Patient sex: F
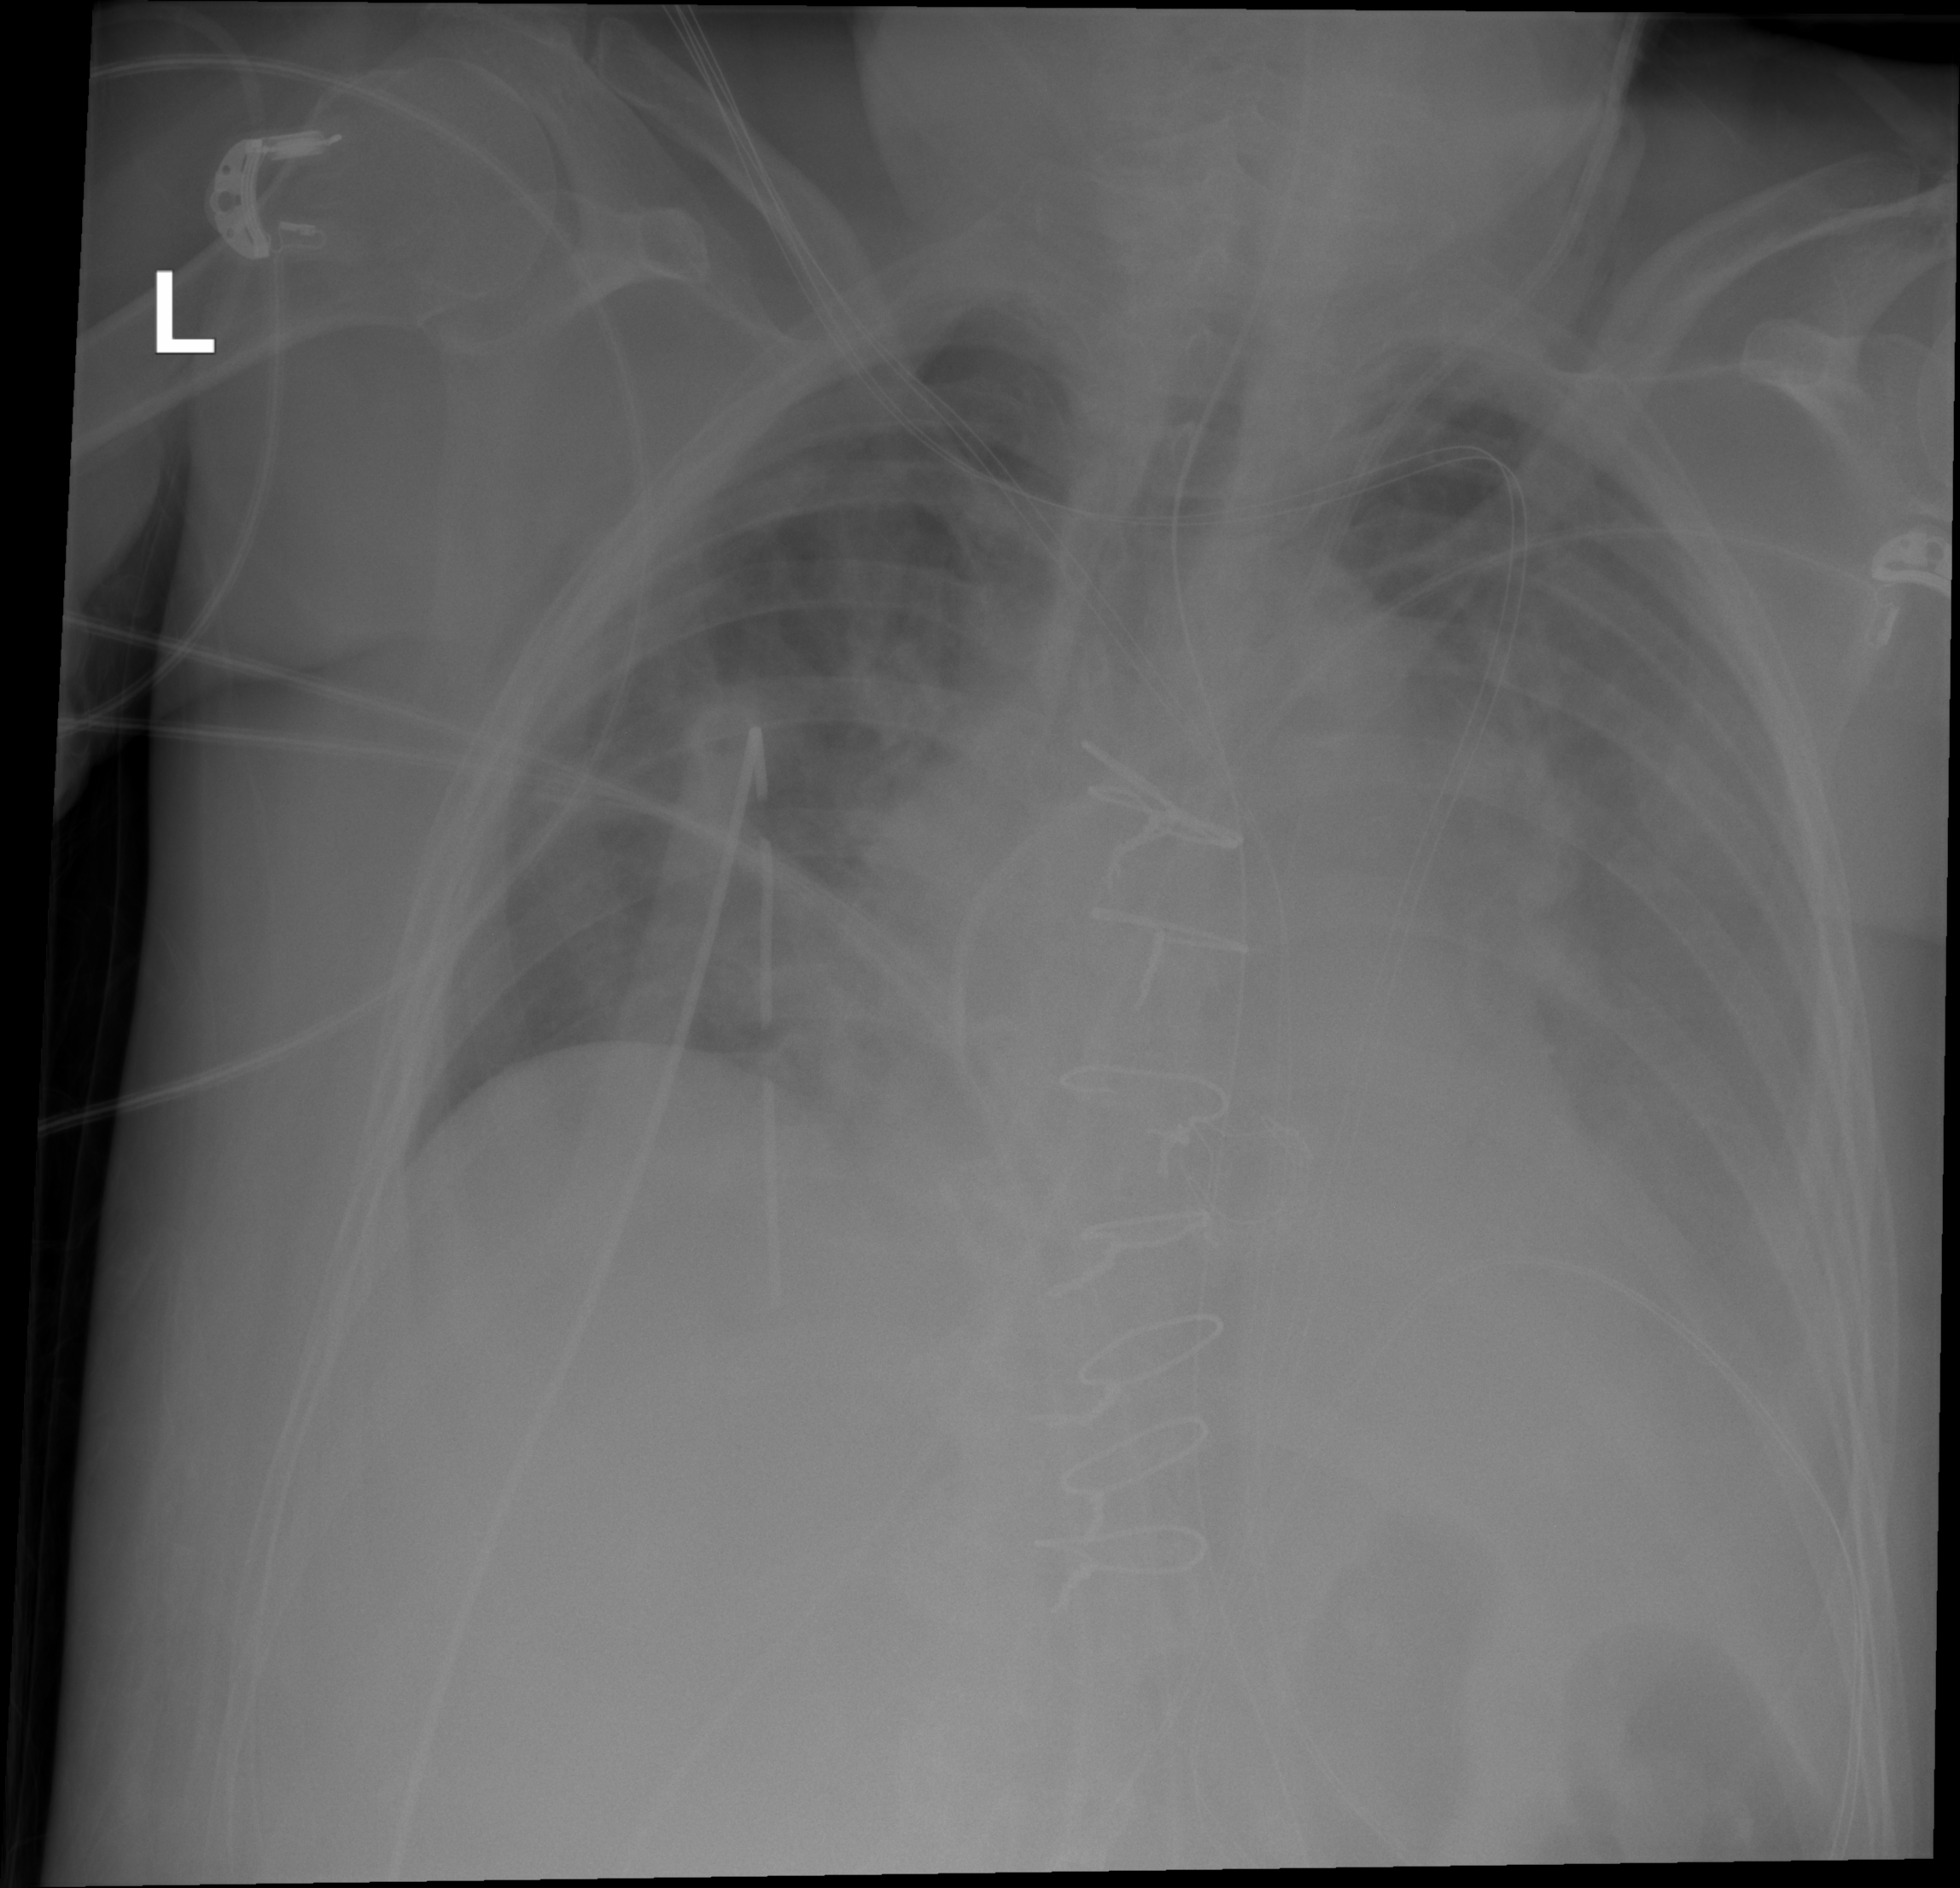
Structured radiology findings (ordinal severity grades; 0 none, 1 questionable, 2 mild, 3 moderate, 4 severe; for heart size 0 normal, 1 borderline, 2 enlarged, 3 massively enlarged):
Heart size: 2
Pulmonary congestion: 2
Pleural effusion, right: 0
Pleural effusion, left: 3
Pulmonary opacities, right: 0
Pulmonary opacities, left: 0
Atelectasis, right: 0
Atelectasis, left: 0